Question: I have partial view inside another view.
The partial view is 'logon' partial. and i am using jquery validation.
please see the attached image.

Here the requirement is, who is already signed up, they will enter username/password and proceed to next page. (in the logon partial view)
And those who are not signedup yet, they will enter email/password/fullname and proceed to next page.(in the main view)
In the main view there are few required fields. for example: email, password and so on.
Now the problem is, if i enter username/password in the logon partial view,
it does not allow me to proceed. It gives me error for the required fields in the main view.
And this happens only in I.E.
In FF and Crome it works as i want.
Any idea what to do in this case??
CODE:
Logon Partial:
'''
<script src="<%: Url.Content("~/Scripts/jquery.validate.min.js") %>" type="text/javascript"></script>
<script src="<%: Url.Content("~/Scripts/jquery.validate.unobtrusive.min.js") %>" type="text/javascript"></script>
<% using (Html.BeginForm("LogOn", "Account", new { returnUrl = Request.QueryString["returnUrl"] }))
{ %>
<div>
<div class="editor-label">
<%:Html.Label("Email") %>
</div>
<div class="editor-field">
<%:Html.TextBoxFor(m => m.UserName, new { style = "width:350px;" })%>
</div>
<div class="editor-label">
<%:Html.LabelFor(m => m.Password)%>
</div>
<div class="editor-field">
<%:Html.PasswordFor(m => m.Password, new { style = "width:350px;" })%>
</div>
<p>
<input type="image" value="Log On" title="Log On" src="../../Content/images/signinnew.png"/>
</p>
</div>
<%} %>
'''
The main view:
'''
<script type="text/javascript">
$(document).ready(function () {
<%if (User.Identity.IsAuthenticated)
{ %>
$("#logindata").hide();
<%}
else
{%>
$('#logindata').load("/Account/LogOn?returnUrl= <%:HttpContext.Current.Request.RawUrl%>");
<%} %>
</script>
<%using (Html.BeginForm())
{ %>
<fieldset>
<legend></legend>
<div id="logindata" style="border-bottom-style: solid; border-bottom-width: 1px; border-bottom-color: #CCCCCC;margin-bottom:10px;">
**// I am loading the logon partial view here.**
</div>
<div class="editor-label">
<%: Html.LabelFor(m => m.DeliveryInfo.Email)%>
</div>
<div class="editor-field">
<%: Html.TextBoxFor(m => m.DeliveryInfo.Email)%>
</div>
<div id="tohide">
<div class="editor-label">
<%: Html.LabelFor(m => m.DeliveryInfo.Password)%>
</div>
<div class="editor-field">
<%: Html.PasswordFor(m=>m.DeliveryInfo.Password)%>
</div>
<div class="editor-label">
<%: Html.LabelFor(m => m.DeliveryInfo.ConfirmPassword)%>
</div>
<div class="editor-field">
<%: Html.Password("ConfirmPassword")%>
<br />
<%:Html.ValidationMessageFor(m=>m.DeliveryInfo.ConfirmPassword) %>
</div>
</div>
<div class="editor-label">
<%: Html.Label("Fullname")%>
</div>
<div class="editor-field">
<%: Html.TextBoxFor(m => m.DeliveryInfo.Name)%>
</div>
</fieldset>
</div>
<%}%>
'''
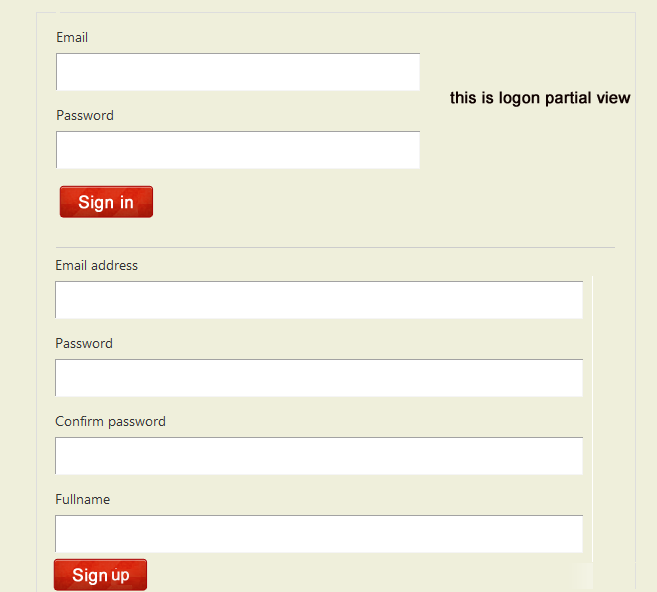
Answer: I can see your Html.BeginForm for the Partial view but I can't see the one for the Main view so I assume that Html.BeginForm covers the Partial view as well which would always result in the required fields being triggered when the submit button is pressed for the Partial view.
'''
<div id="logindata" style="border-bottom-style: solid; border-bottom-width: 1px; border-bottom-color:
#CCCCCC;margin-bottom:10px;">
**// I am loading the logon partial view here.**
</div>
<% using (Html.BeginForm("ActionMethod", "Controller"))
{ %>
<div class="editor-label">
<%: Html.LabelFor(m => m.DeliveryInfo.Email)%>
</div>
......
<%} %>
</fieldset>
'''